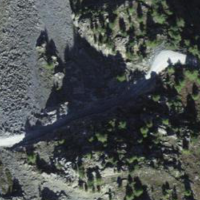
EUNIS habitat code: 26
Species observed at this site:
Nucifraga caryocatactes